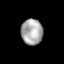
Tissue: lung
Cell type: Epithelial cells
Senescence score: 0.2304
Nuclear area (px): 545
Mean DAPI intensity: 168.787